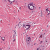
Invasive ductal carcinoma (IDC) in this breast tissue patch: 0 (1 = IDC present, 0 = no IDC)